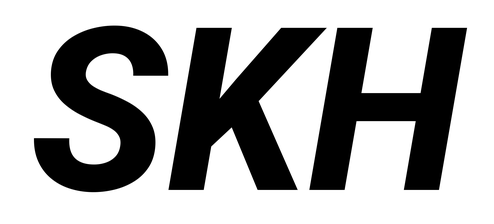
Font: Roboto-Italic_ExtraBold_Italic